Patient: sex M, age 70
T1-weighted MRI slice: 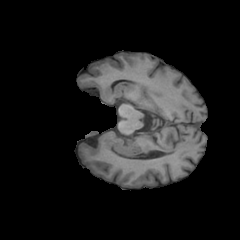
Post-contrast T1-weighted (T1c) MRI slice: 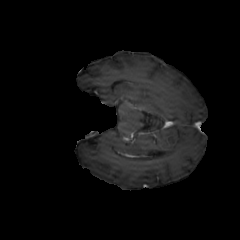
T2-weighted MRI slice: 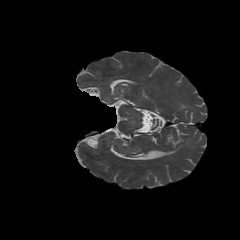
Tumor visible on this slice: no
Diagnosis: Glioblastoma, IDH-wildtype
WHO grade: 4